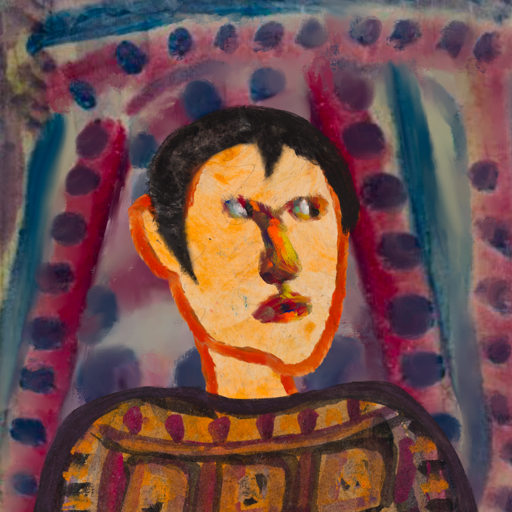
Background: HillGirl, Head And Neck Side: Experience, Face Side: An_Impression, Bust: Doll, Hair Side: Roy_Bahadur, Head Accessory: Blank, Second Necklace: Blank, Necklace: Blank, Baby: Blank